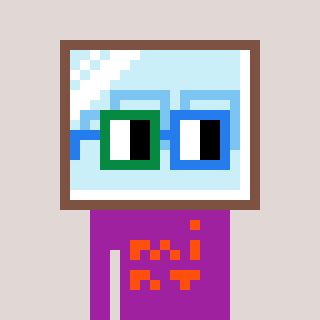
a pixel art character with square green and blue glasses, a mirror-shaped head and a magenta-colored body on a warm background